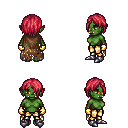
a pixel art fantasy rpg character, female body template, orc, green skin, brown tattered cape, gold greaves, ruby red bangs hairstyle, gold gloves, metal boots, four views (front, back, left, right), 2x2 character sprite sheet, small pixel art, hard edges, no anti-aliasing